Question: I have an app that uses core data and I am trying to generate filtered fetched results using NSPredicate. The model of my core data looks as following:

Essentially an author can have one or more quote. A tag can have many quote and vice versa and a Quote can belong to one or more pack (and hence a Pack can have one or more Quote).
So now I have been able to get all the quotes from an Author using the following:
'''
self.fetchedResultsController = [Author MR_fetchAllGroupedBy:nil
withPredicate:[NSPredicate predicateWithFormat:@"quotes.@count != 0"]
sortedBy:AuthorKeys.name
ascending:YES
delegate:self];
'''
What if now I wanted to say give me all a list of Authors which has quotes in pack x,y, and z. How would I modify the NSPredicate above?
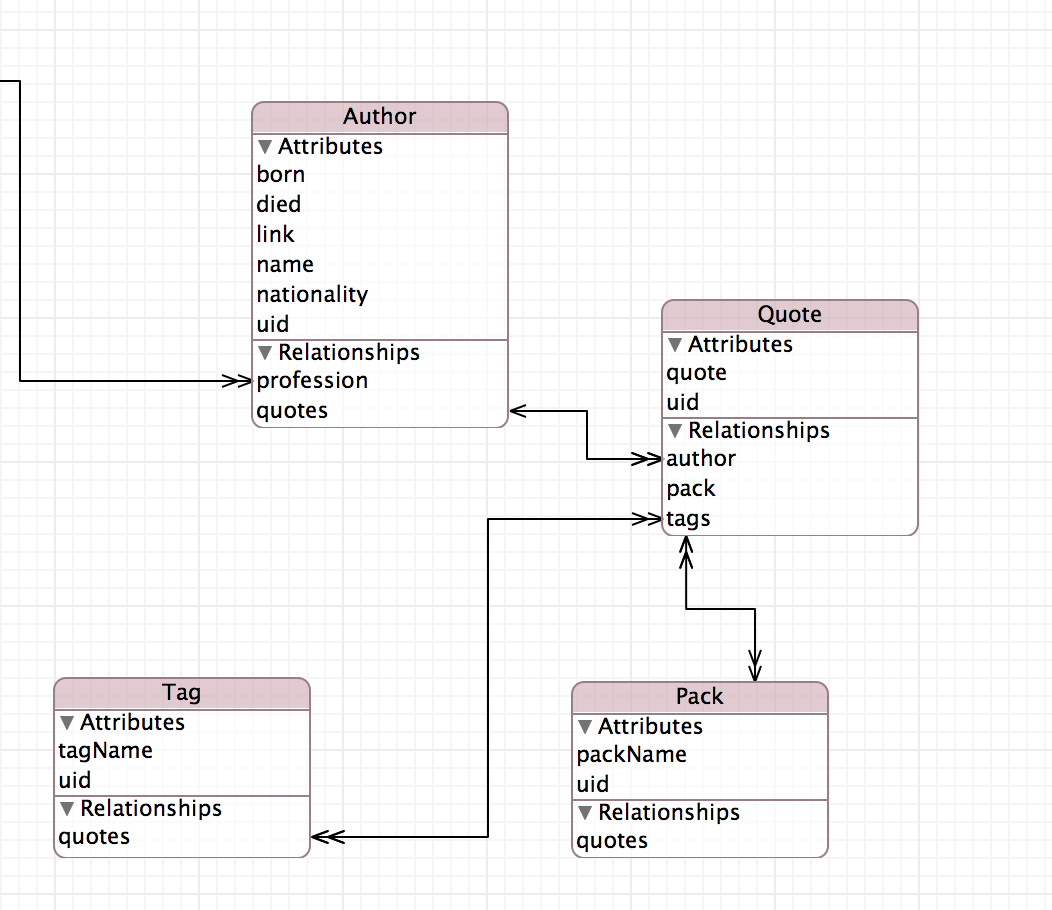
Answer: I think the following should work.
'''
NSArray *allowedPackNames = @[ @"x", @"y" ];
[NSPredicate predicateWithFormat:@"quotes.packs.packName IN %@", allowedPackNames];
'''
Refer to the <URL>